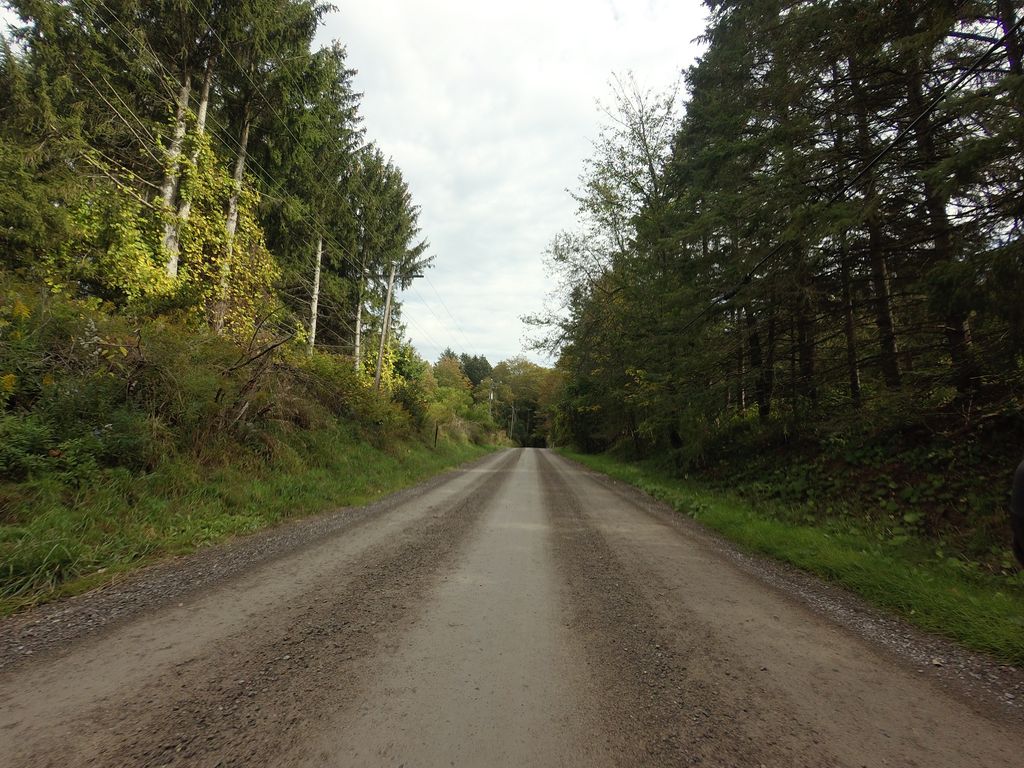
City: hamilton